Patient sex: M
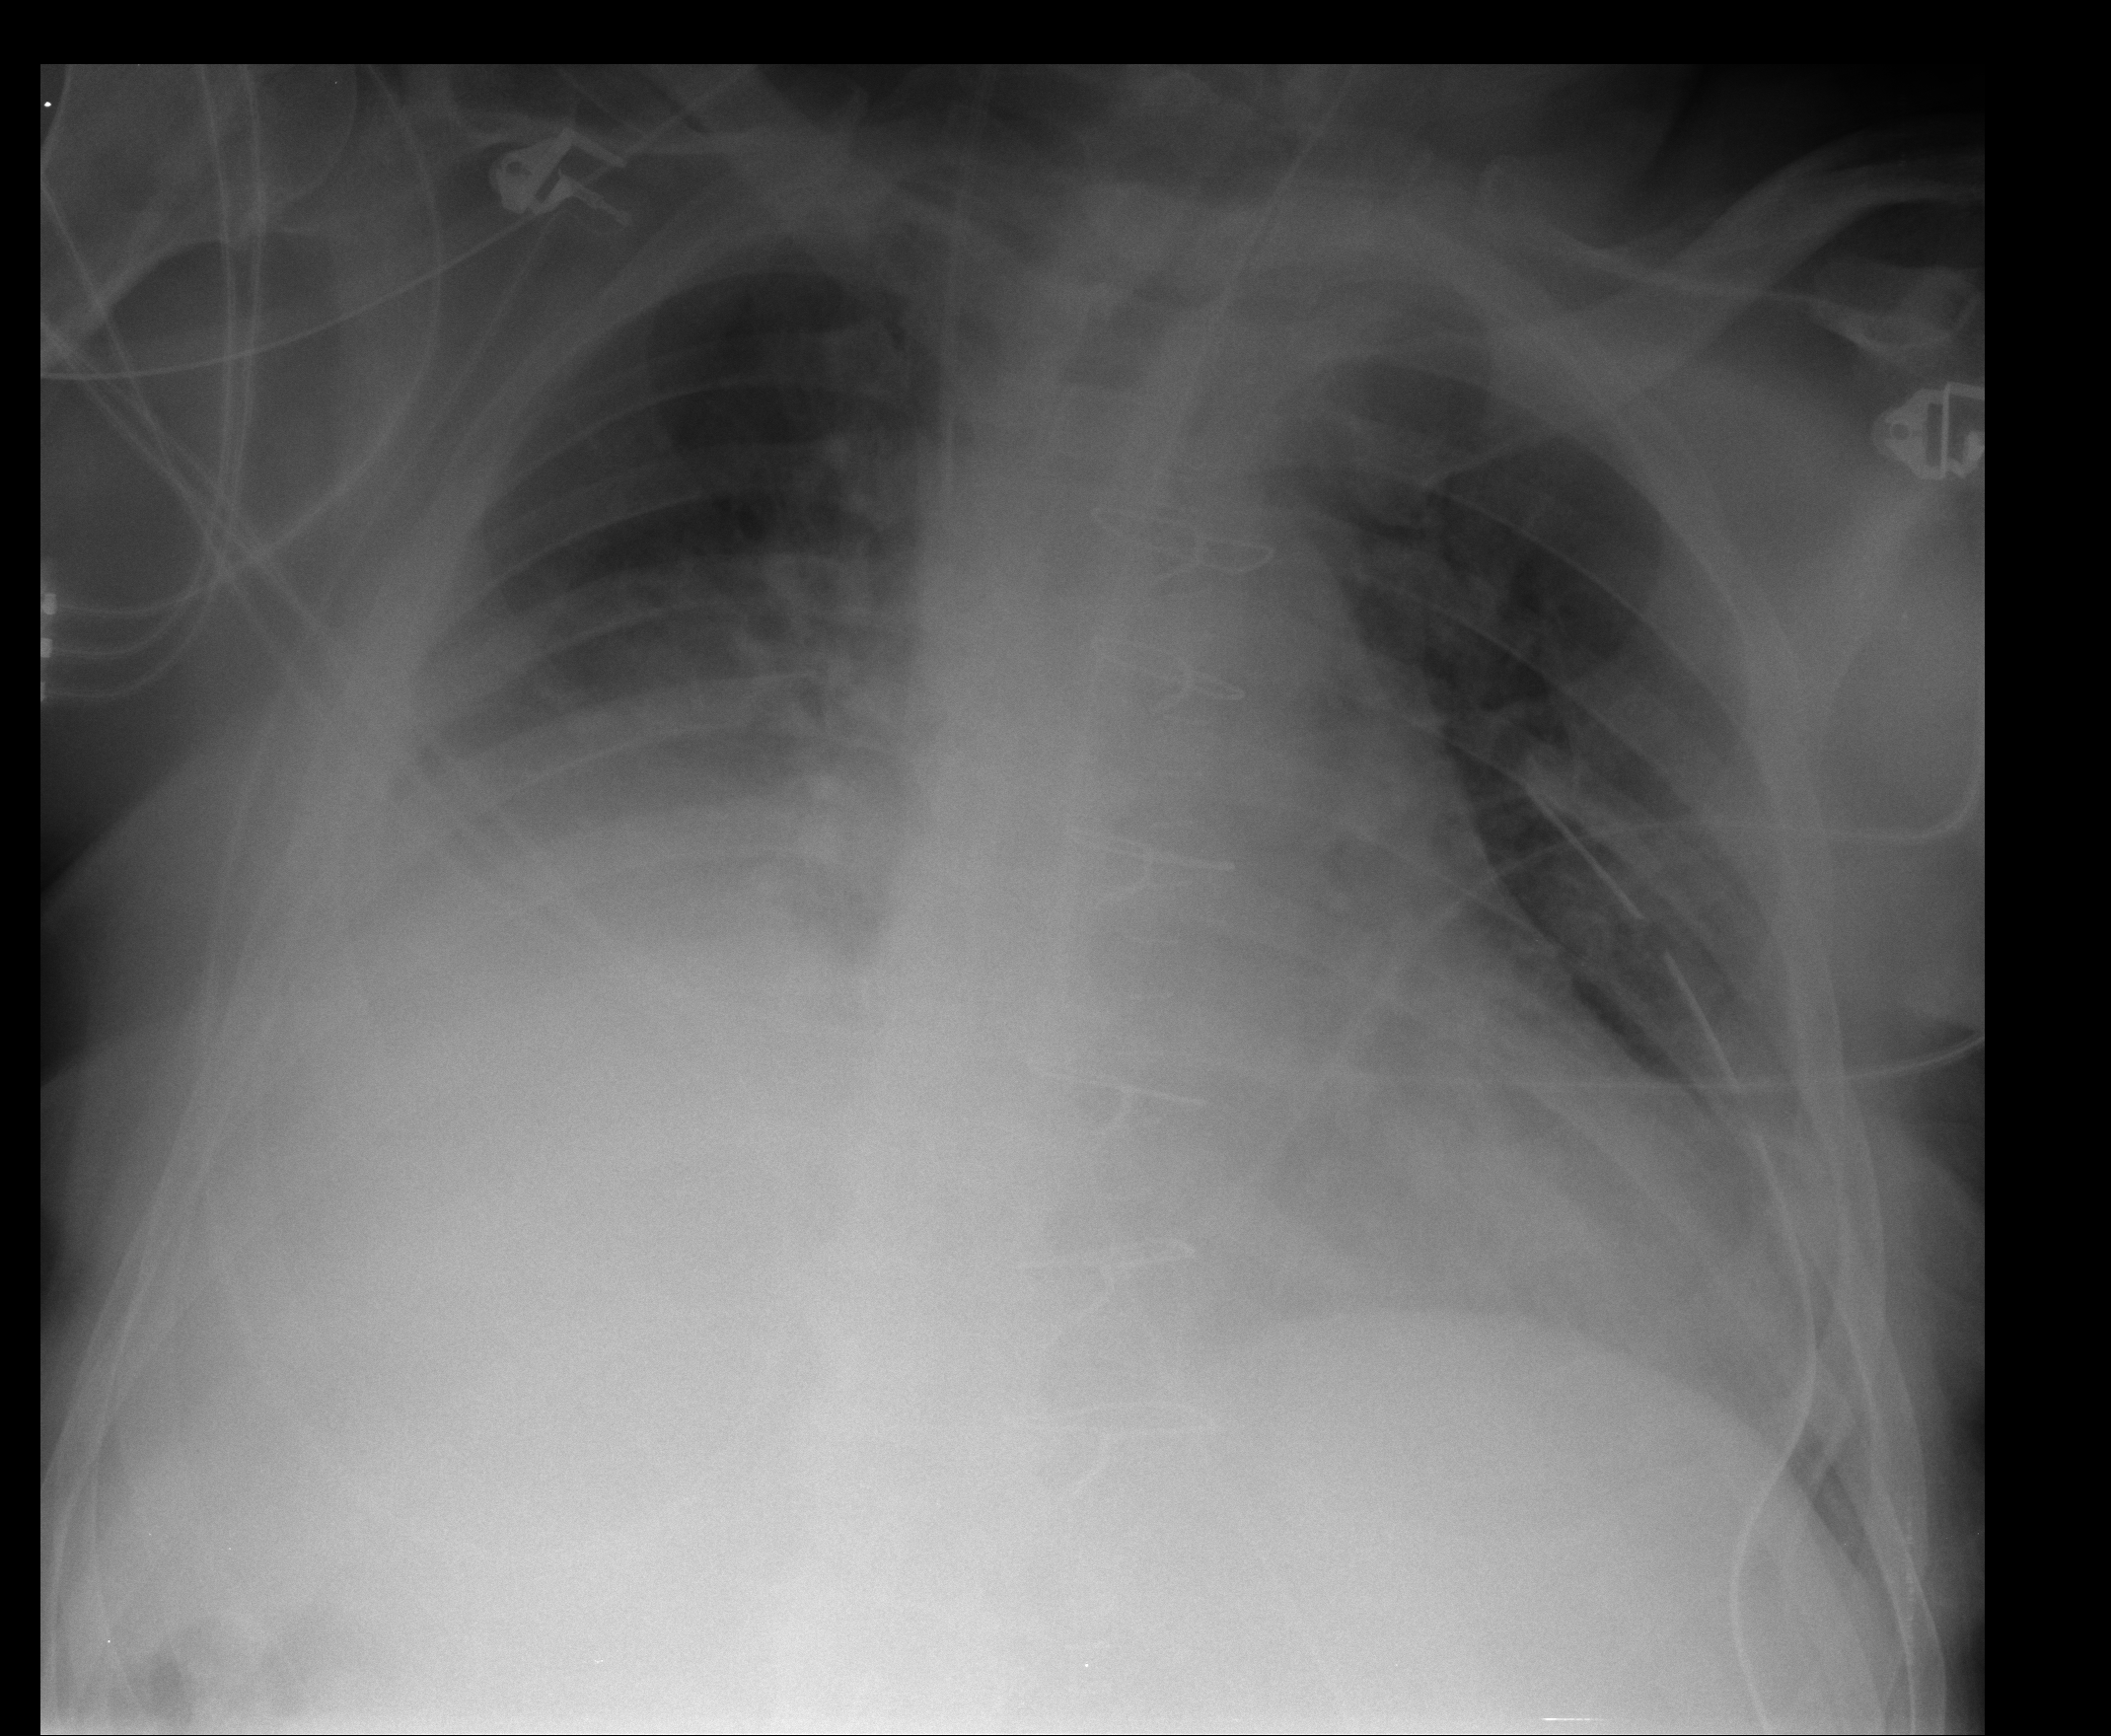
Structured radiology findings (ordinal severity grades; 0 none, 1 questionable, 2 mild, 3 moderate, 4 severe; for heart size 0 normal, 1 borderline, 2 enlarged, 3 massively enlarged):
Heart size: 3
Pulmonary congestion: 2
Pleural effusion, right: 3
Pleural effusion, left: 1
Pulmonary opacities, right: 1
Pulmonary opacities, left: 1
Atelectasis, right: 3
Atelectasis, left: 3